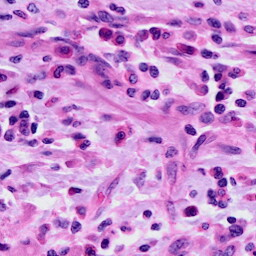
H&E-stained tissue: Cervix